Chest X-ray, PA view. Patient: 62 years old, sex M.
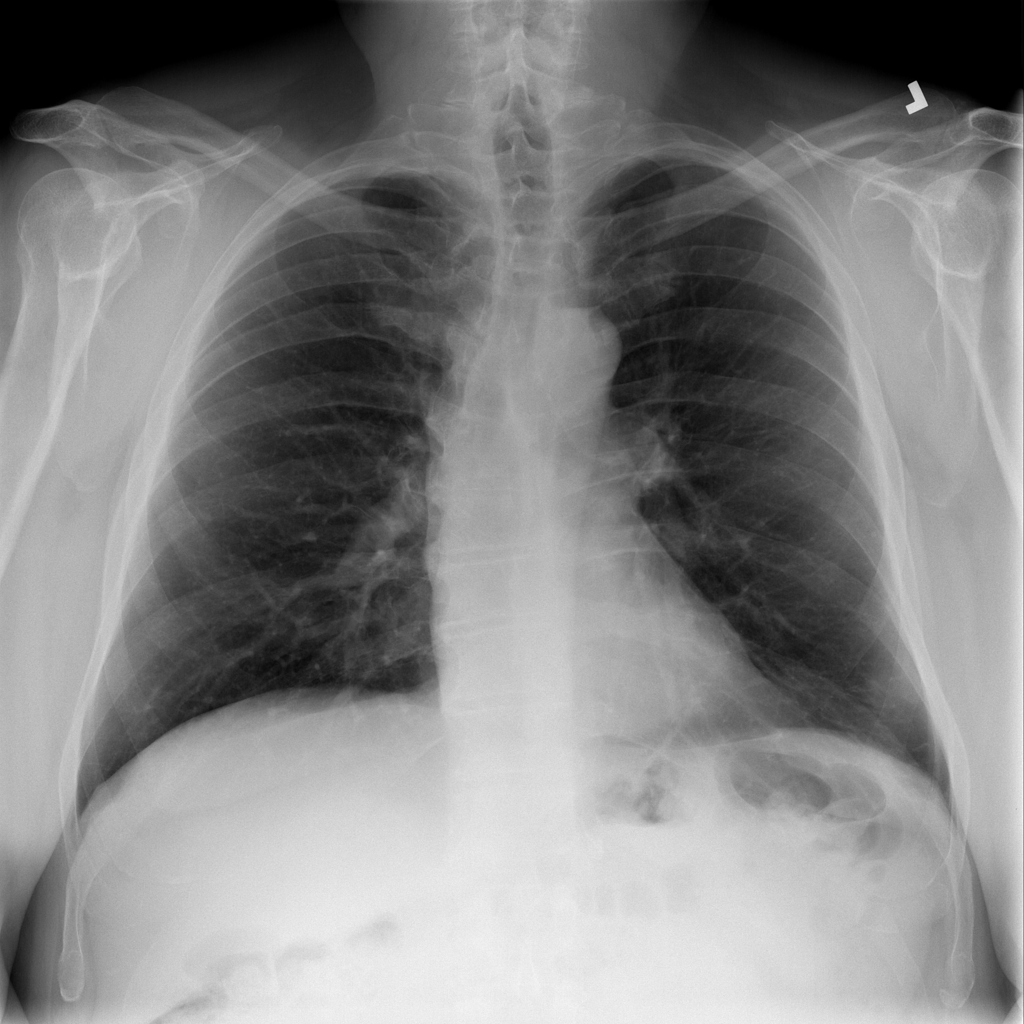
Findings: No Finding